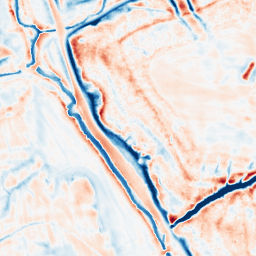
Category: edge_preserving
Decomposition family: bilateral
Decomposition parameters: d: 21
sigma_color: 75
sigma_space: 150
Upsampling method: cubic_mitchell
Upsampling parameters: scale: 4
Upsampling scale: 4